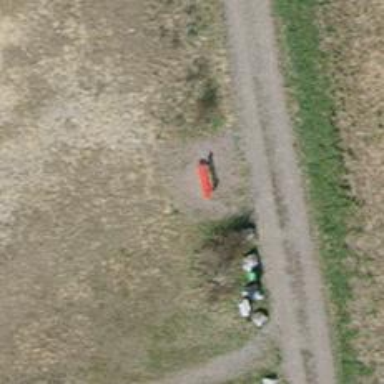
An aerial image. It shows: Bench.